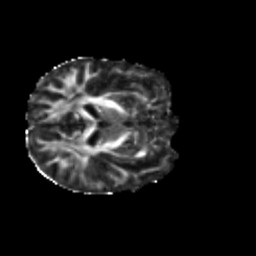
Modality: FA
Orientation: axial
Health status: ill
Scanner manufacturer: siemens
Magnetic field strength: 3 T
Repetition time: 13.7 s
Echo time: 0.098 s